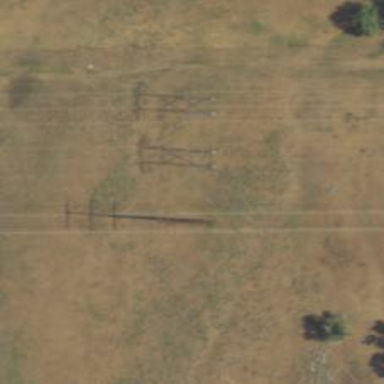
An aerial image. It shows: Power tower.